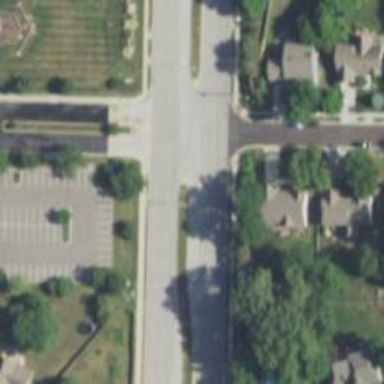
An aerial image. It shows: Dash road marking.